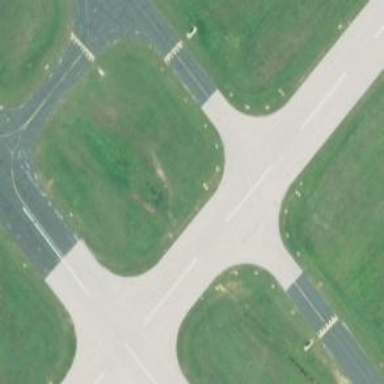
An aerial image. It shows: Runway surface made of asphalt at airport.